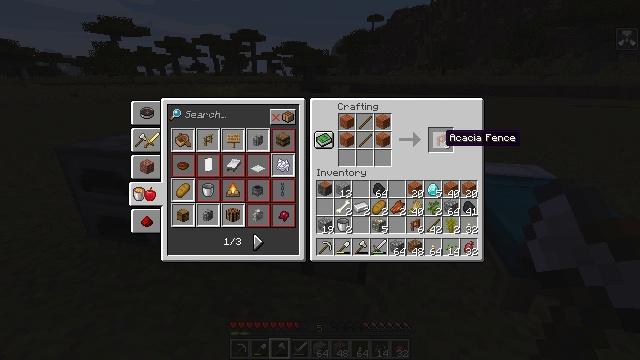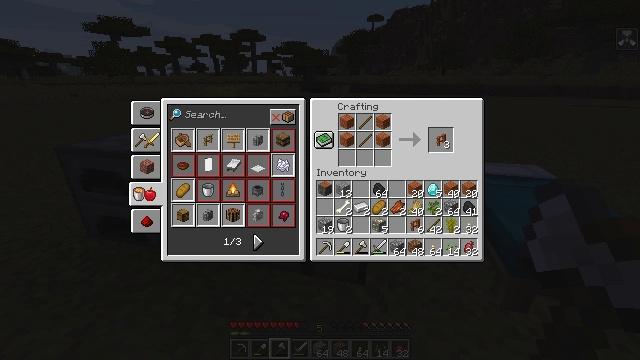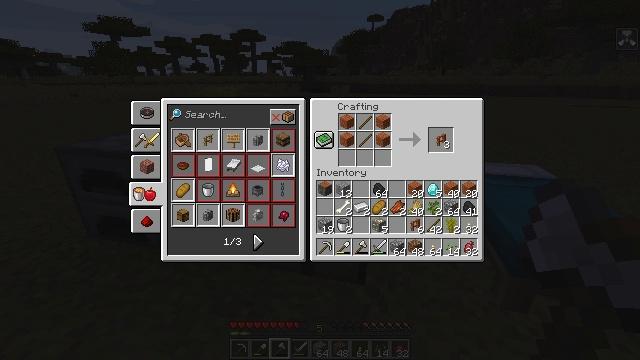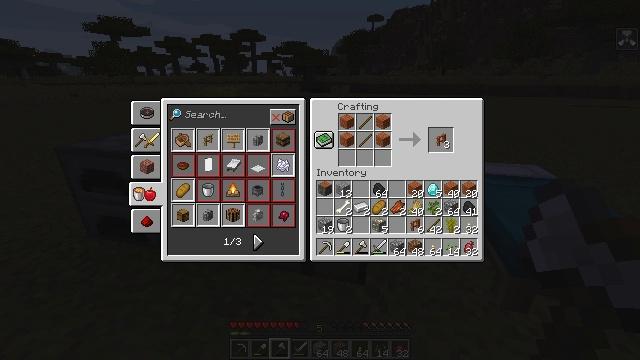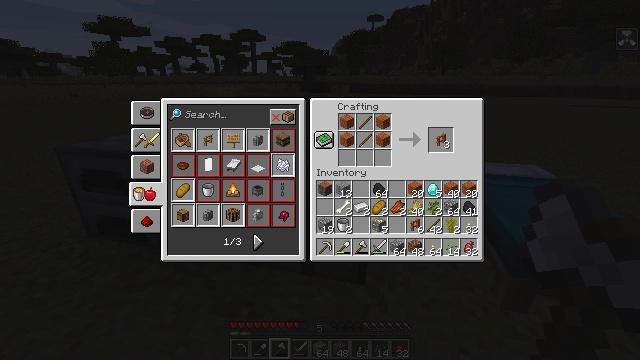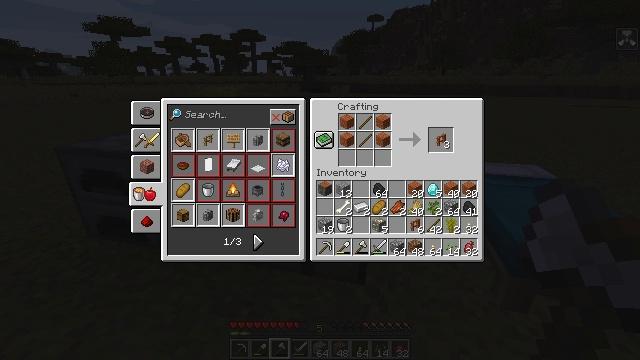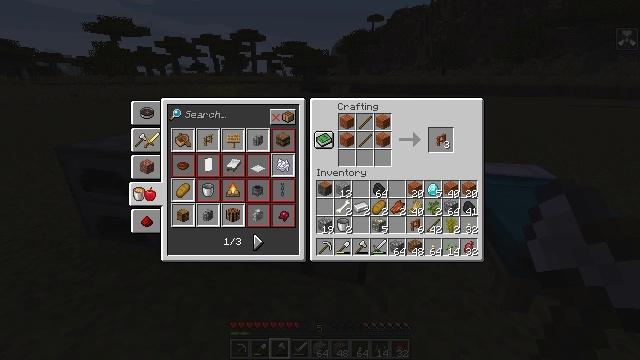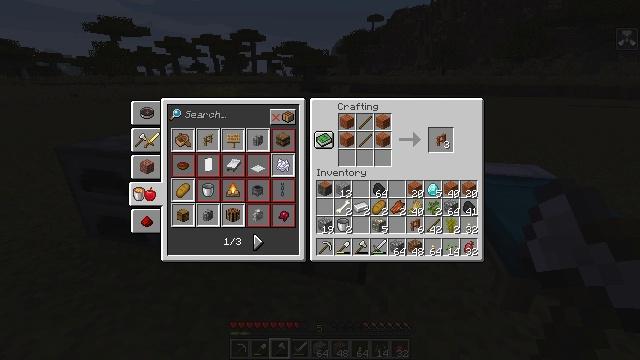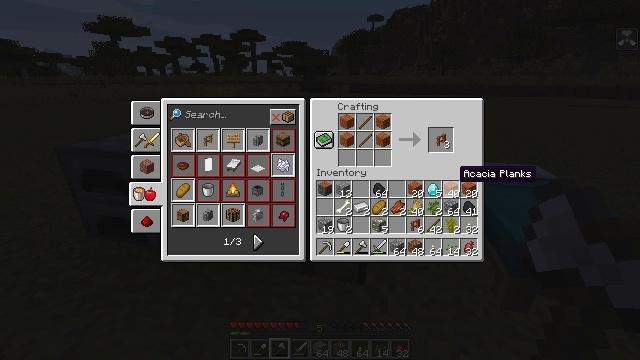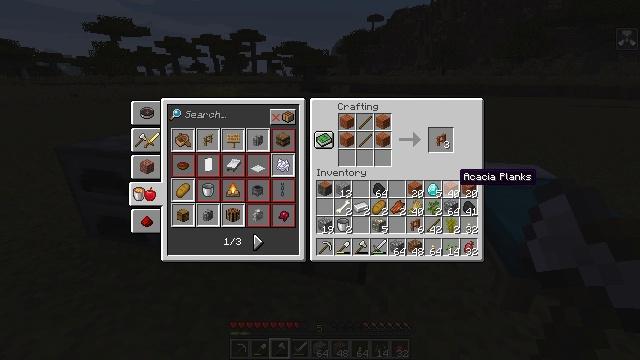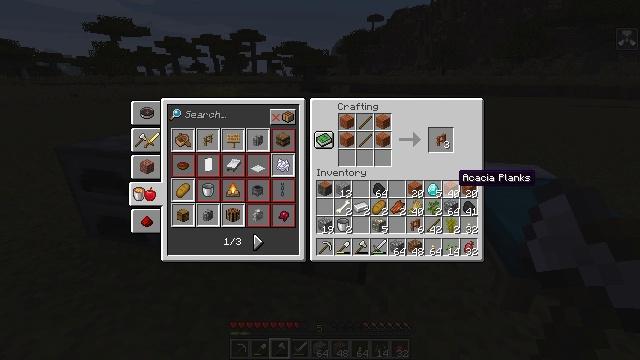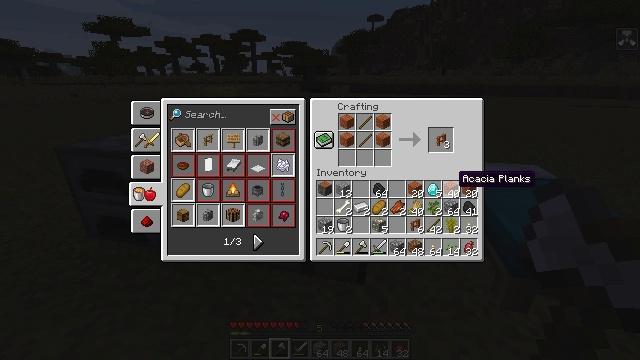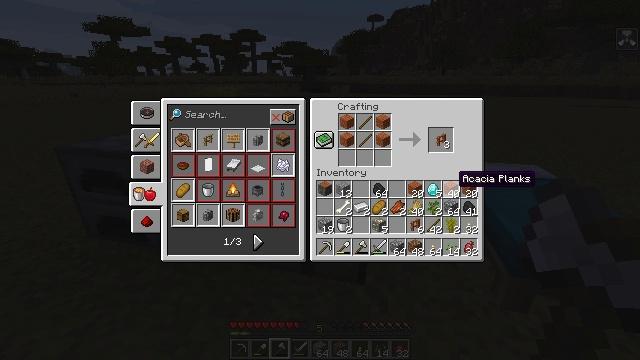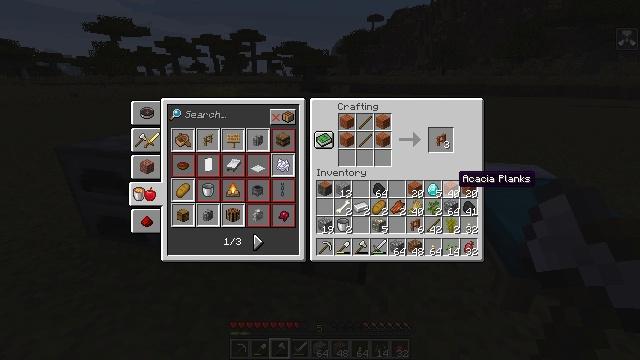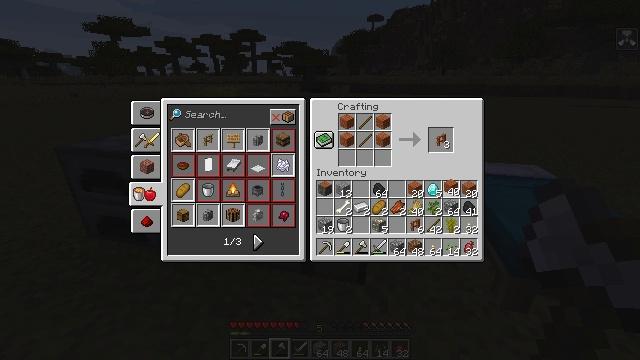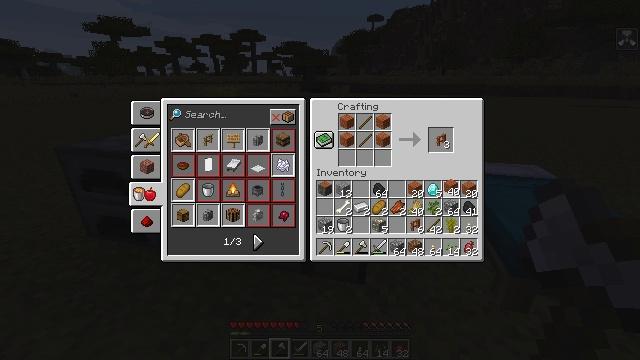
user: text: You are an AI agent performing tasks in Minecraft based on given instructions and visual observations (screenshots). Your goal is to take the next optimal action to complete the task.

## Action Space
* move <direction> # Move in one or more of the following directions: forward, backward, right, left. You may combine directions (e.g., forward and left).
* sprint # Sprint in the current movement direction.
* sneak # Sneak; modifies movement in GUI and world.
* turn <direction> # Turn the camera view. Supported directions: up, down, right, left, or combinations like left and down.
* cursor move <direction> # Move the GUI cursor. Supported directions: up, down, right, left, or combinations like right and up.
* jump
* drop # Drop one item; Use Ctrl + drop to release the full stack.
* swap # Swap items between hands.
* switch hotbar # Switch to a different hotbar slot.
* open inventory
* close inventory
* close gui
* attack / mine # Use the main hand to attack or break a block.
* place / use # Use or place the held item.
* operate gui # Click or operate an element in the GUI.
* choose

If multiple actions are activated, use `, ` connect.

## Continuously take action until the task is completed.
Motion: motion action
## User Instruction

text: Interact with the crafting table for an acacia fence.
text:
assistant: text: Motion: cursor move down
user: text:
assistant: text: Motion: cursor move down
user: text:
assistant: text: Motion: no_op
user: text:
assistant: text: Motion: no_op
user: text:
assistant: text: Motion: no_op
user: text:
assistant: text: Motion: no_op
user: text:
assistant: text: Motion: no_op
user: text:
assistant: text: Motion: no_op
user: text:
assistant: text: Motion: no_op
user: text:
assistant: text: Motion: no_op
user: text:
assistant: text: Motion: no_op
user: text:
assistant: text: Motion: no_op
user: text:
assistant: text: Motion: no_op
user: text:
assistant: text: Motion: operate gui
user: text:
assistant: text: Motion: operate gui
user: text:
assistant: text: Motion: no_op
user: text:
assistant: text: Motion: cursor move left and up
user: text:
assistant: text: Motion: cursor move left and up
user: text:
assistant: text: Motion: cursor move left and up
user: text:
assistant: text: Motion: no_op
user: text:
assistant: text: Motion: no_op
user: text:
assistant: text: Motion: no_op
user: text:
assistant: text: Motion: no_op
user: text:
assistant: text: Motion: no_op
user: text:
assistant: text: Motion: operate gui
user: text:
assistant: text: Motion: operate gui
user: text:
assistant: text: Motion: operate gui
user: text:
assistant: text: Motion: no_op
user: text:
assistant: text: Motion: no_op
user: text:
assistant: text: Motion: no_op